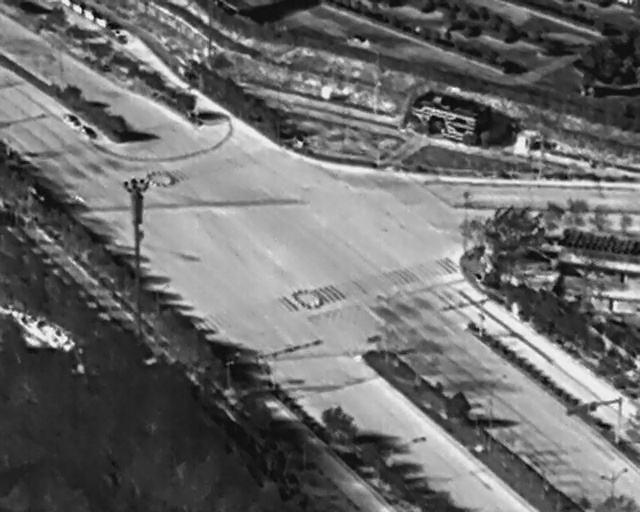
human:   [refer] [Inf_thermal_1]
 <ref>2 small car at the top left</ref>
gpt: <box>[[10, 21, 12, 25, 41], [12, 24, 15, 27, 2]]</box>